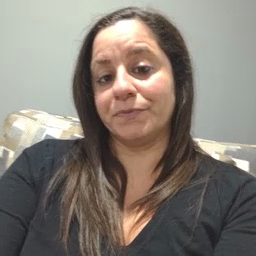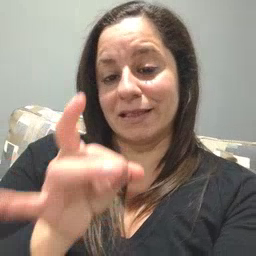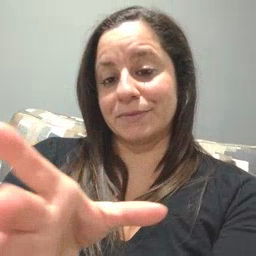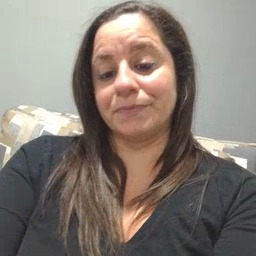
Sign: hate